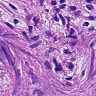
Metastatic tissue present: yes